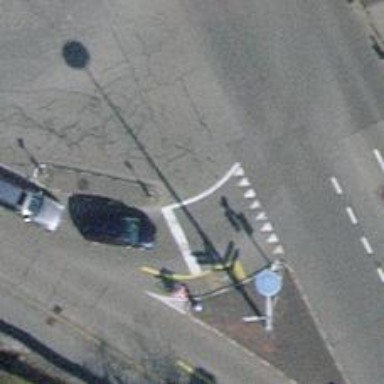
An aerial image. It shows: Road with traffic signals.